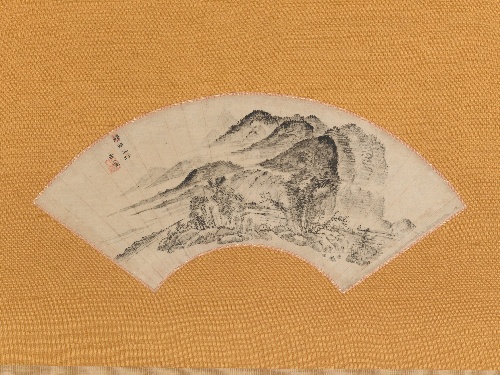
Title: 「残雨半村」図|“Lingering Rain over Half the Village”
Artist: Urakami (Uragami) Gyokudō 浦上玉堂
Artist bio: Japanese, 1745–1820
Date: ca. 1815–20
Object type: Folding fan mounted
Classification: Paintings
Medium: Folding fan mounted as a hanging scroll; ink on paper
Culture: Japan
Period: Edo period (1615–1868)
Dimensions: Image: 8 9/16 × 18 7/8 in. (21.7 × 48 cm)
Overall with mounting: 41 3/4 × 23 1/2 in. (106 × 59.7 cm)
Overall with knobs: 41 3/4 × 25 11/16 in. (106 × 65.2 cm)
Department: Asian Art
Credit line: Mary Griggs Burke Collection, Gift of the Mary and Jackson Burke Foundation, 2015
Accession year: 2015
Repository: Metropolitan Museum of Art, New York, NY
Tags: Mountains|Landscapes